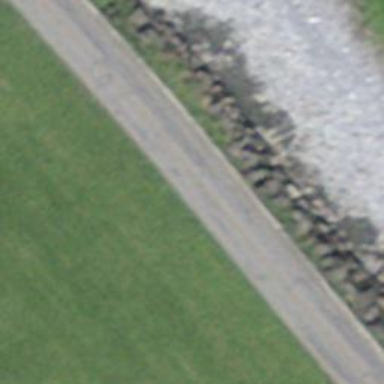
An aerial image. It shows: Tertiary road.